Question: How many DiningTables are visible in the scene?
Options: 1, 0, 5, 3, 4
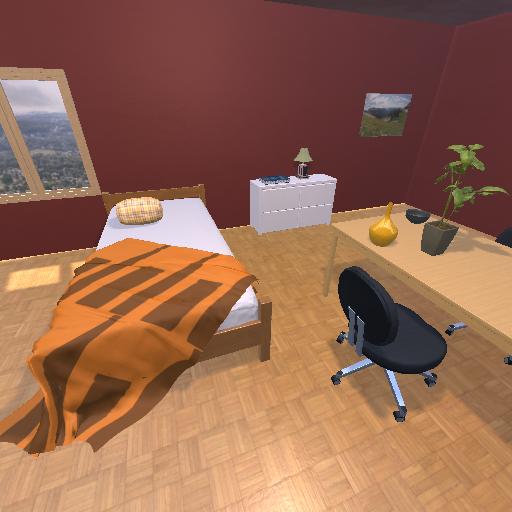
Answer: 1